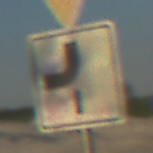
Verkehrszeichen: VerlaufVorfahrtsstrasse7
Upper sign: VorfahrtGewaehren
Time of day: SunriseSunset
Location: Outdoor (Beach)
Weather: Clear
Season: NotSpecified
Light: Natural